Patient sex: M
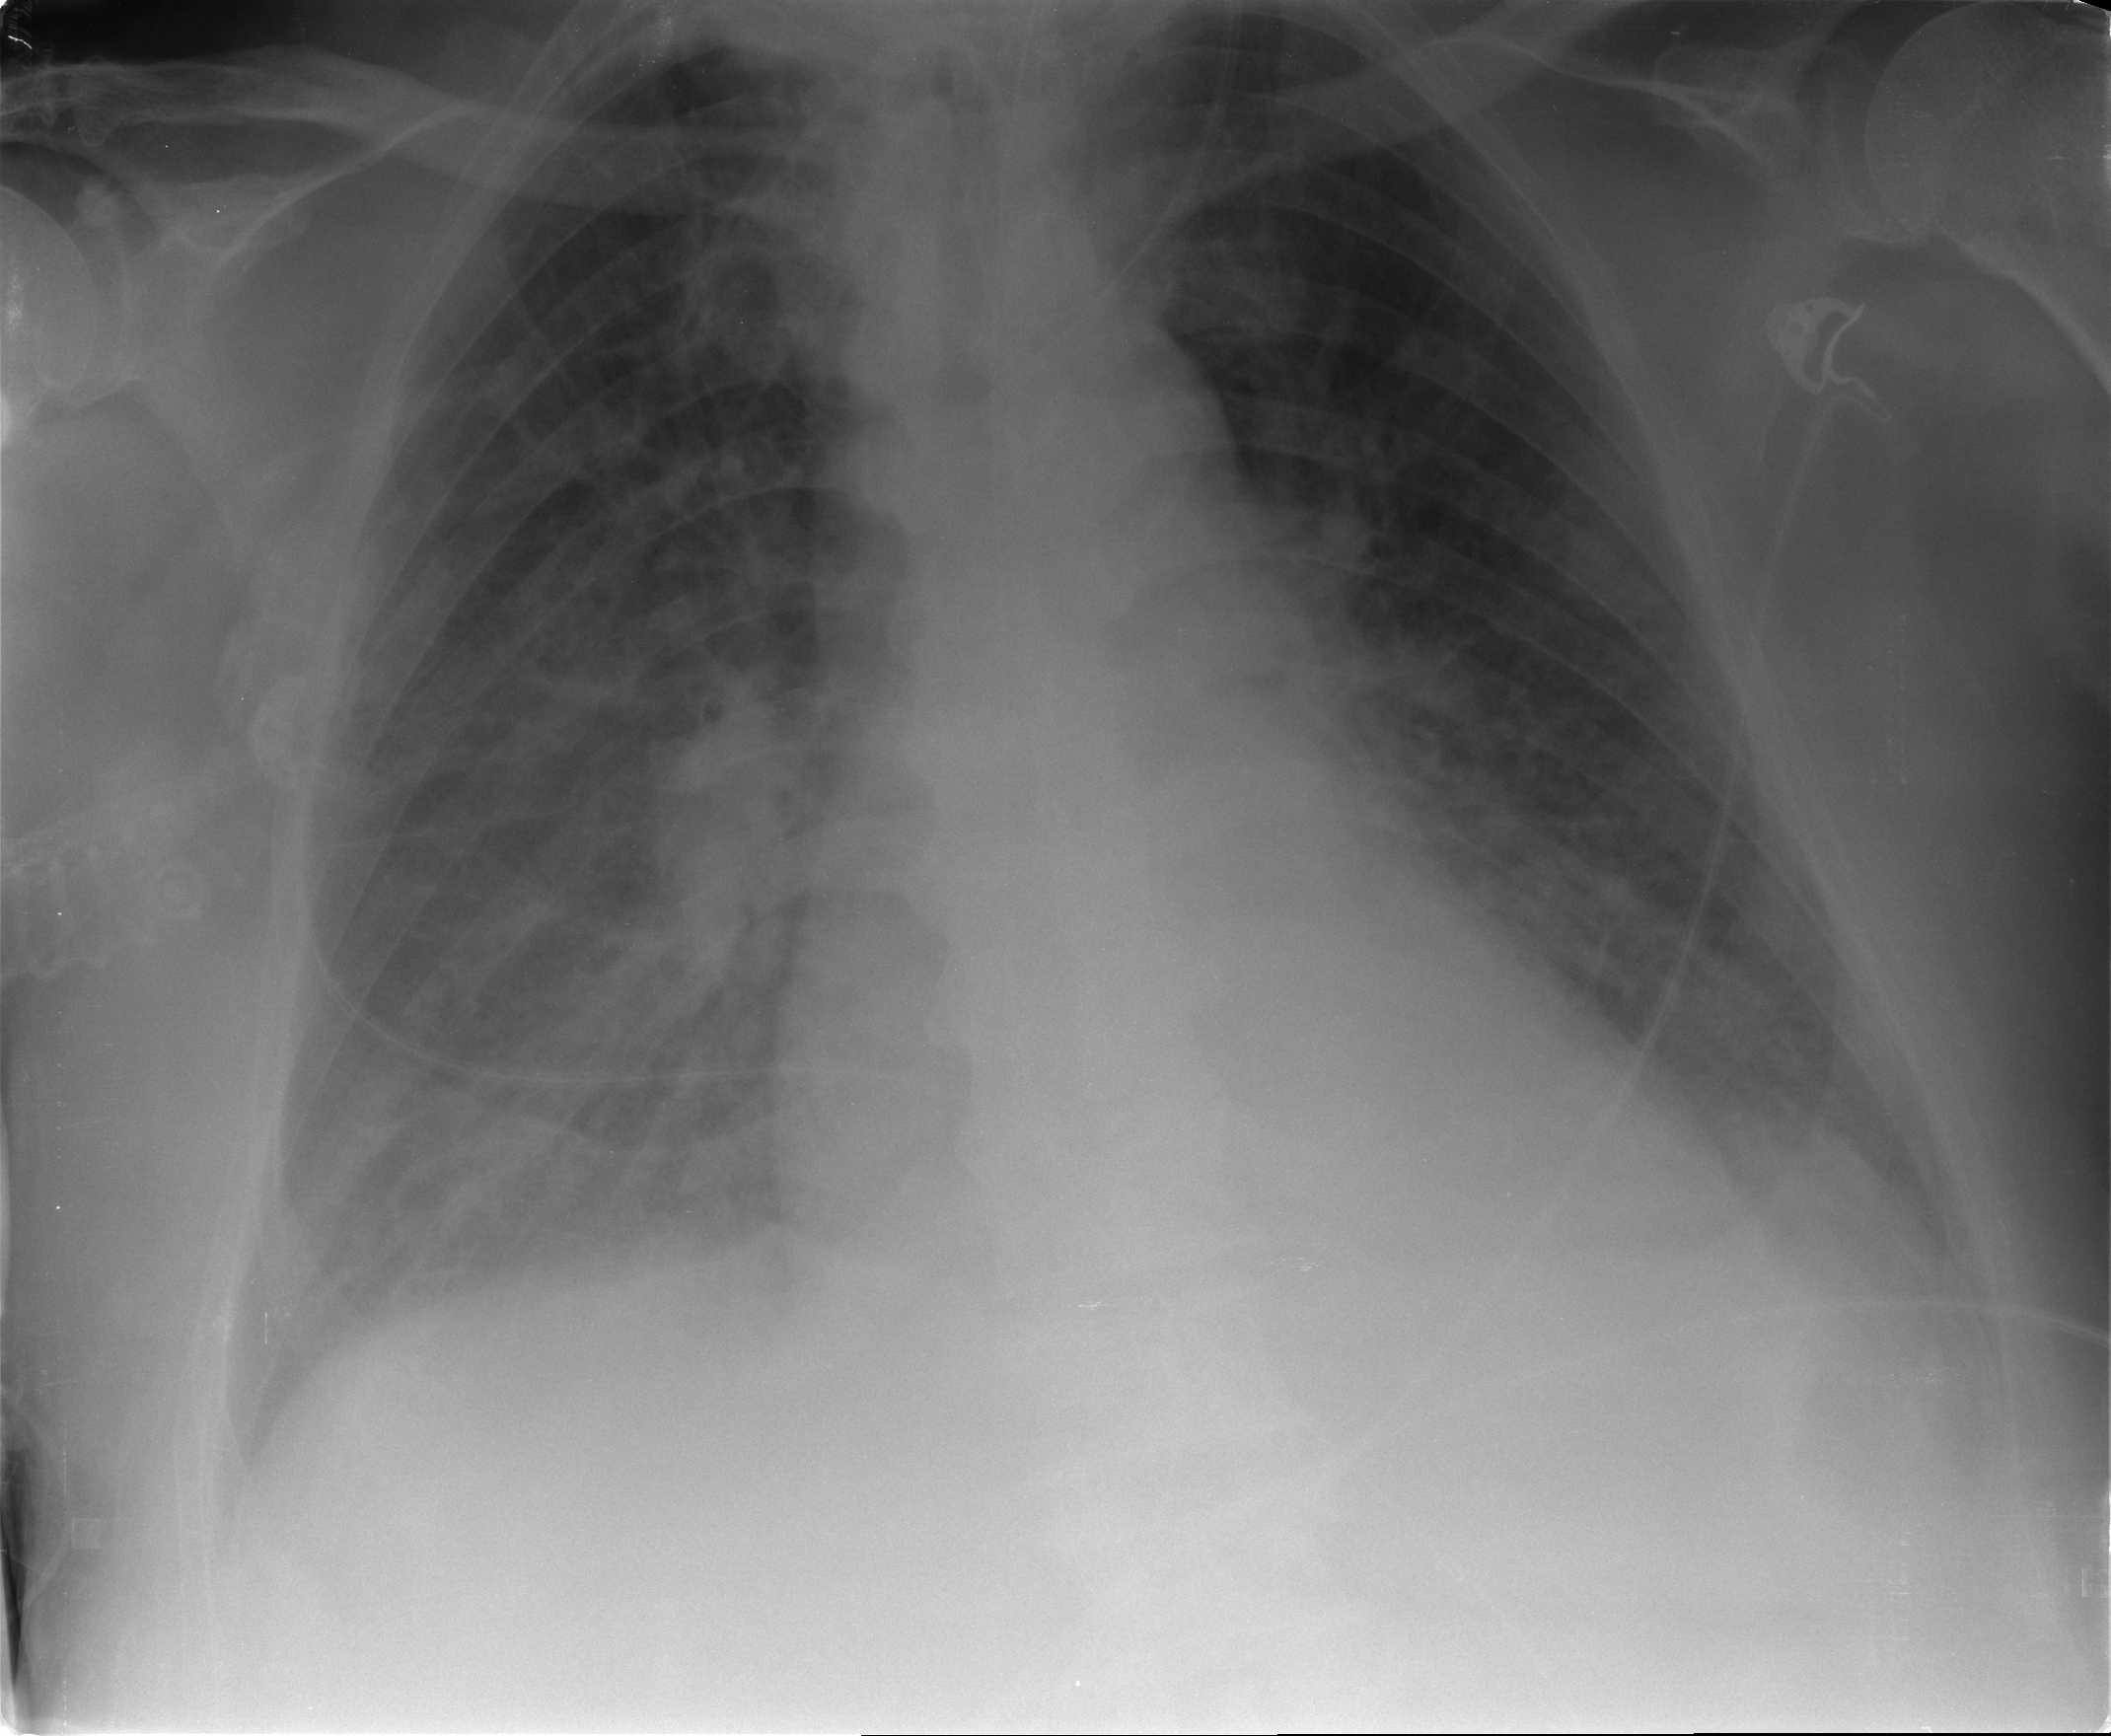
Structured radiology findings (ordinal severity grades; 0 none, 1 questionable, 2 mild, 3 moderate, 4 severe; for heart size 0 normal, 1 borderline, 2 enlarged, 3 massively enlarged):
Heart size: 2
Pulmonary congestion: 2
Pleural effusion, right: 2
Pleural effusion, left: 0
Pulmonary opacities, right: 2
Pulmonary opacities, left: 0
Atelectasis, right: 1
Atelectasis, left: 2